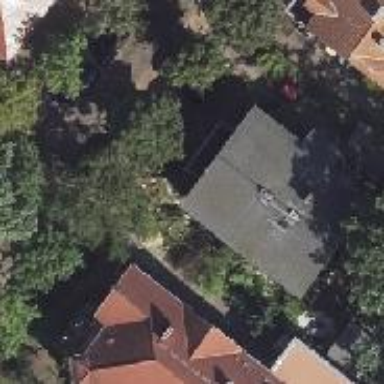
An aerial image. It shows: Gabled roof apartments building.